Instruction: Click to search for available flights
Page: home
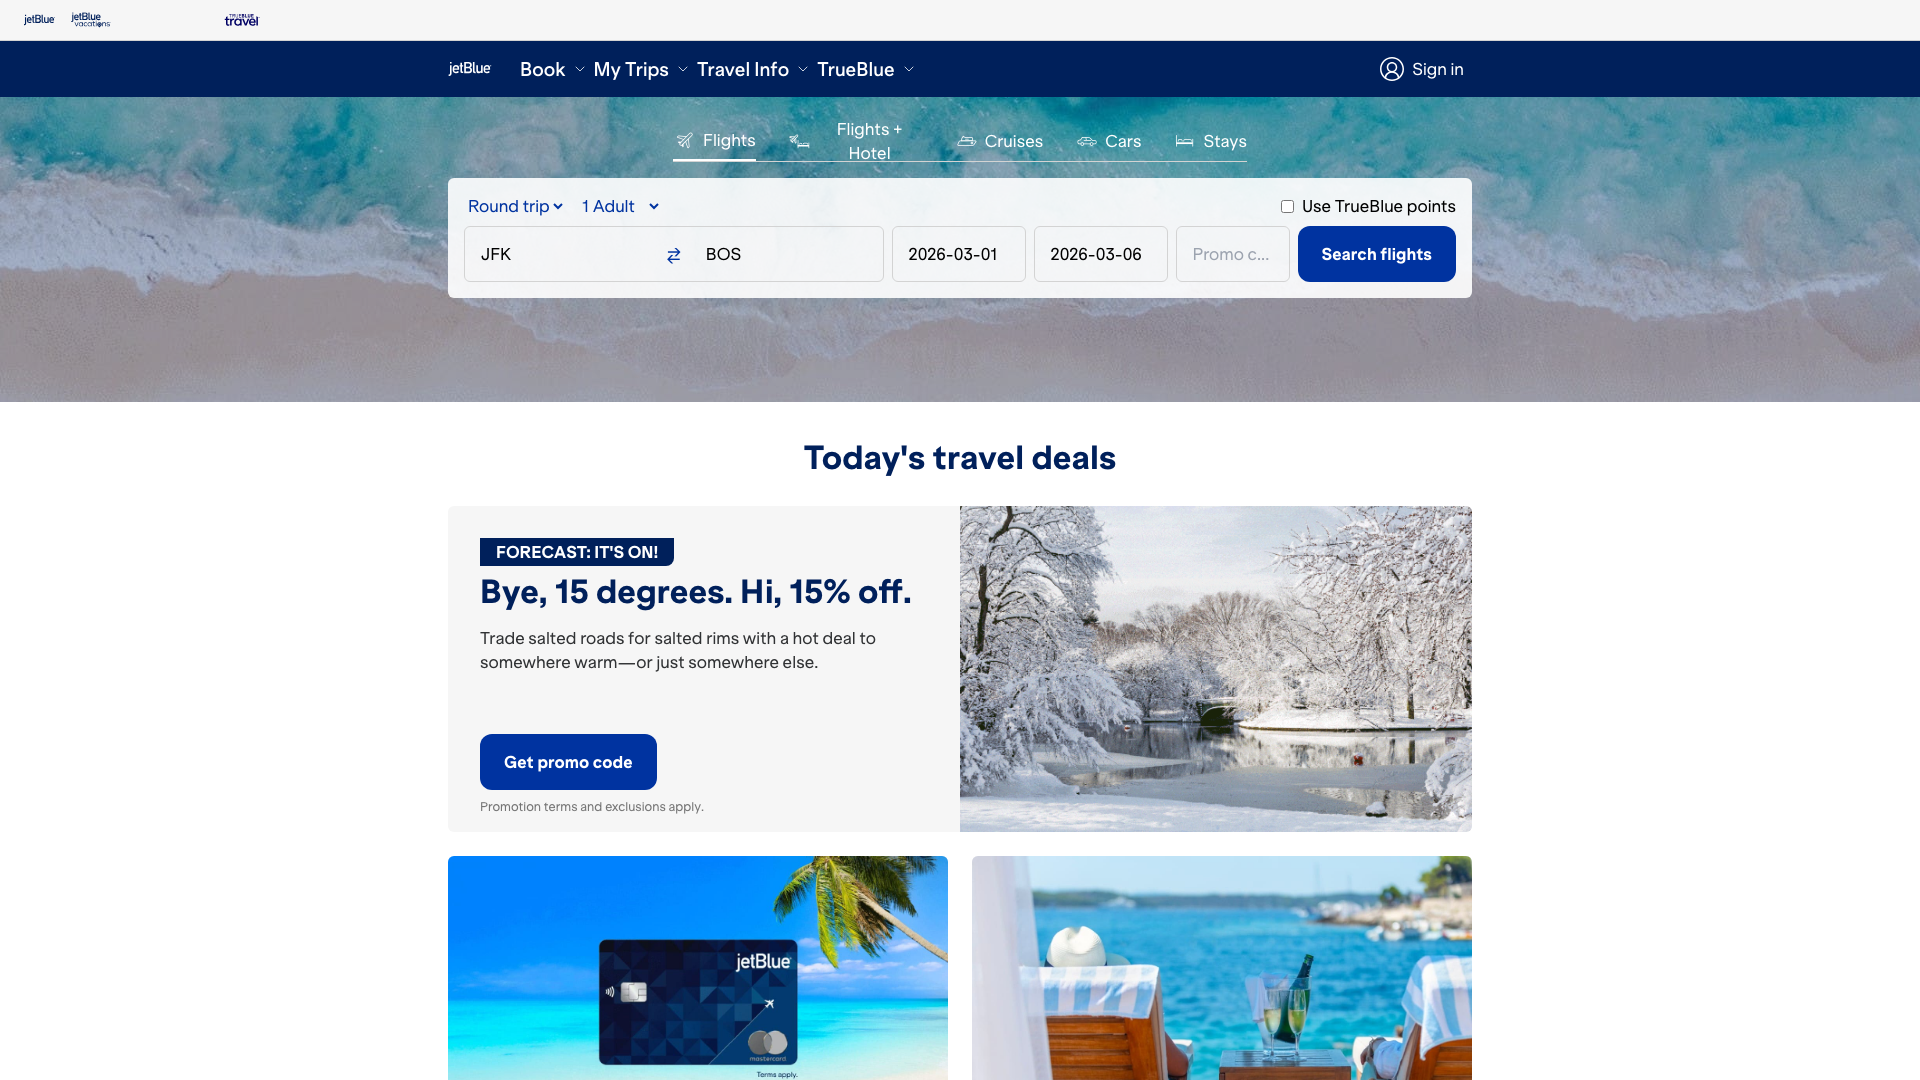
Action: click